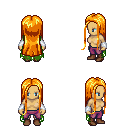
a pixel art fantasy rpg character, female body template, human, tanned skin, green tattered cape, magenta pants, light blonde extra-long hairstyle, white cloth bracers, brown shoes, four views (front, back, left, right), 2x2 character sprite sheet, small pixel art, hard edges, no anti-aliasing